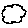
Label: cloud